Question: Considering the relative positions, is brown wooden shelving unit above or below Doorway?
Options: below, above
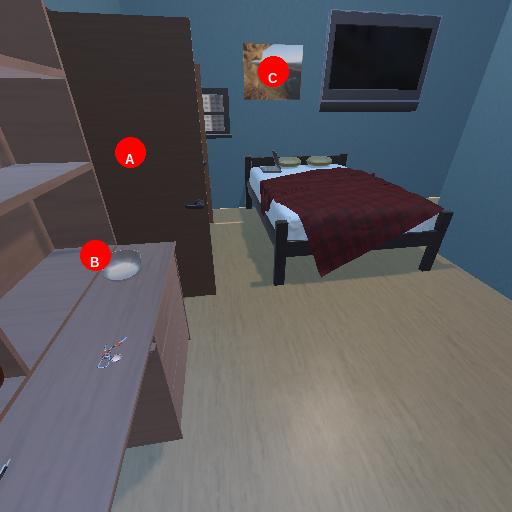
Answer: below